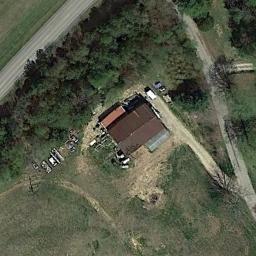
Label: sparse_residential